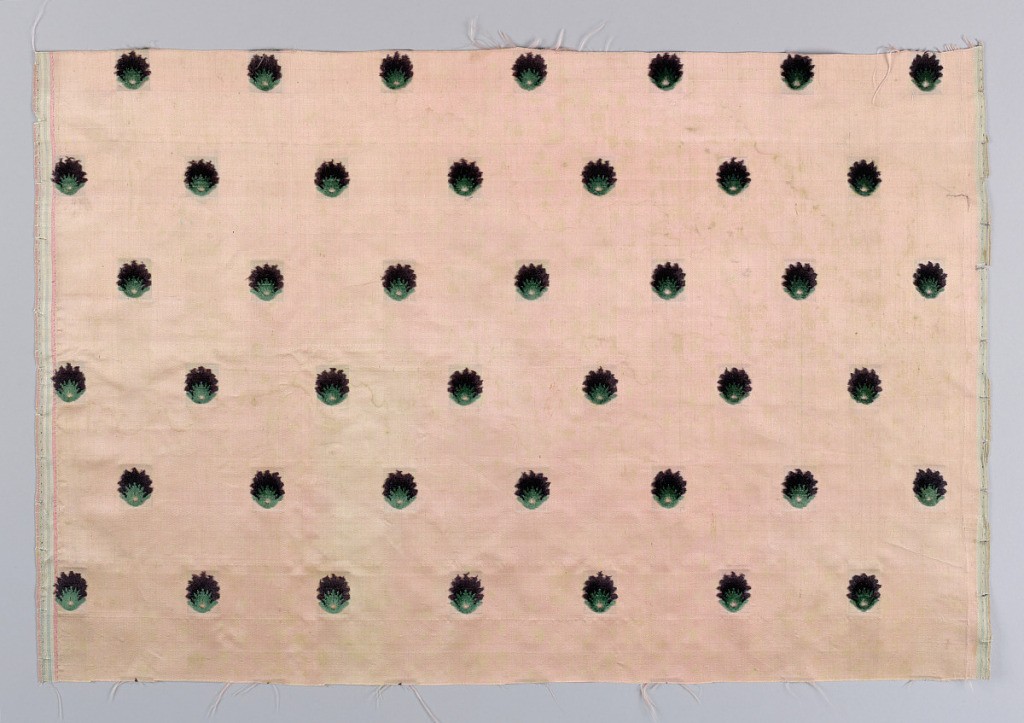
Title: Fragment
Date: early 19th century
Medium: Silk, plain satin, and velvet.
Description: Coral satin with broadly spaced ornaments in green and black velvet.